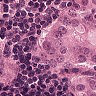
Metastatic tissue present: yes